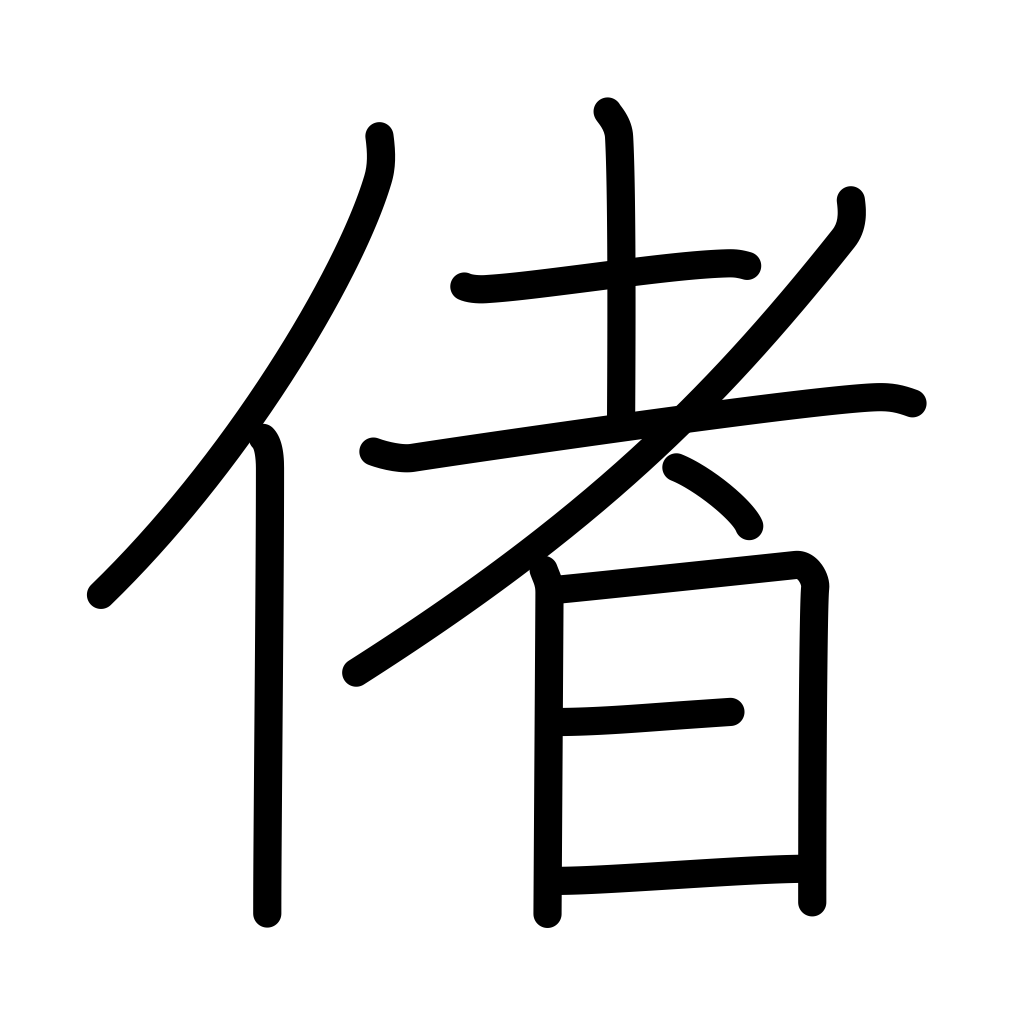
Meaning: well, now